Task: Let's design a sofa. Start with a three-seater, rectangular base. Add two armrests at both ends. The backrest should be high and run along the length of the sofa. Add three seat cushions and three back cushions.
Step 500:
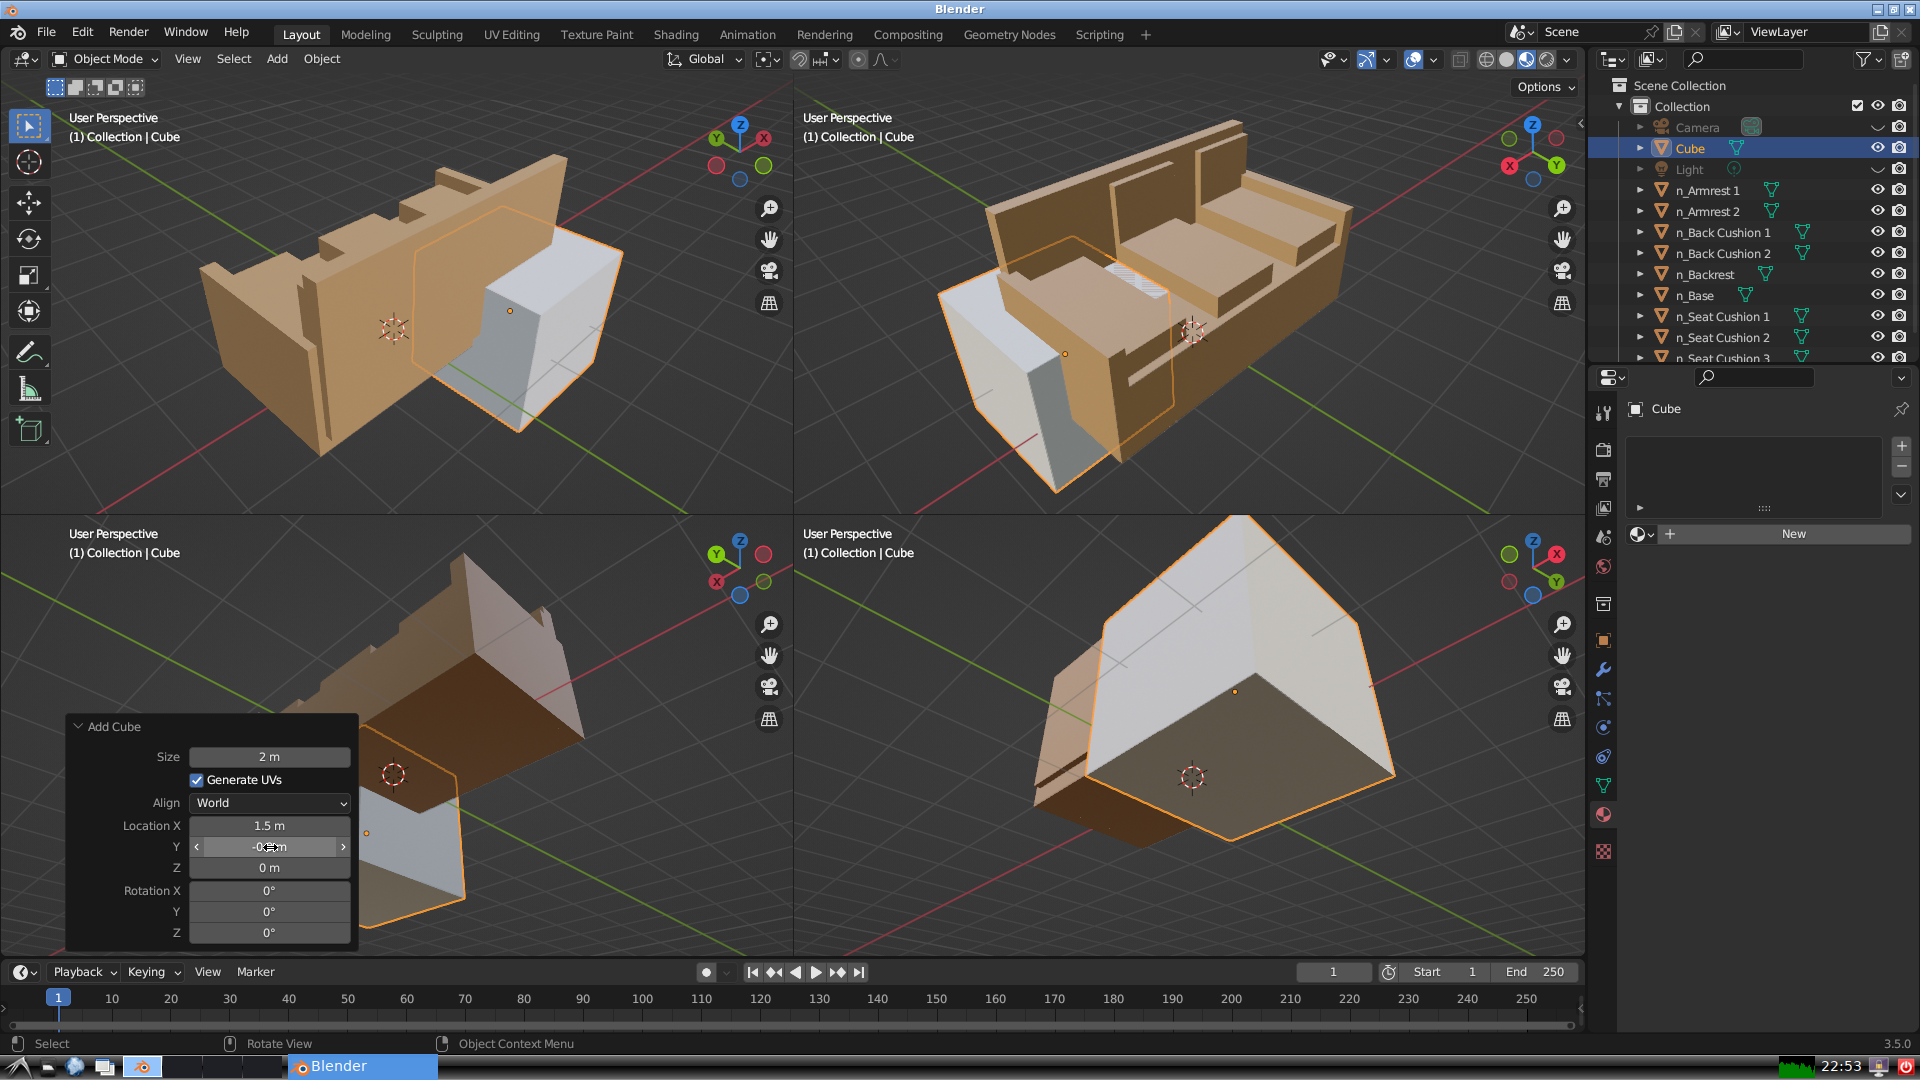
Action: {"mouse_move": [270, 867]}